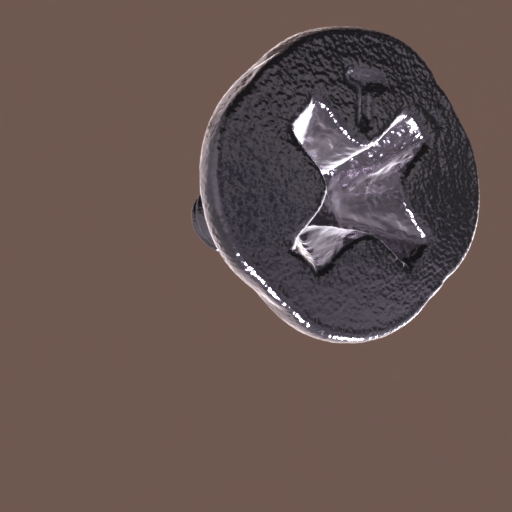
Label: screw